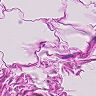
Metastatic tissue present: no